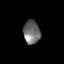
Tissue: lung
Cell type: Endothelial cells
Senescence score: 0.5429
Nuclear area (px): 392
Mean DAPI intensity: 109.337